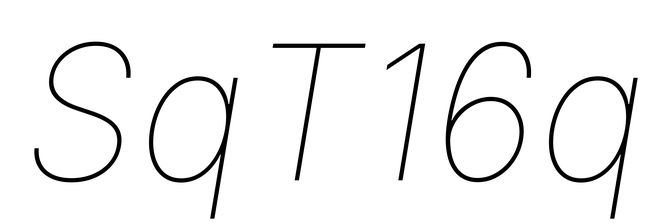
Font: Inter-Italic_Thin_Italic